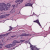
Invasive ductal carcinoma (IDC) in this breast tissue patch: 0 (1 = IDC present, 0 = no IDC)